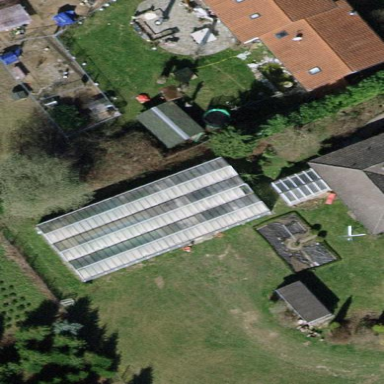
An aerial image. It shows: Area dedicated to greenhouse horticulture.